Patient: sex M, age 66
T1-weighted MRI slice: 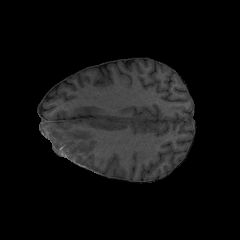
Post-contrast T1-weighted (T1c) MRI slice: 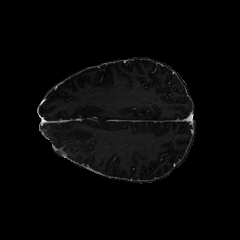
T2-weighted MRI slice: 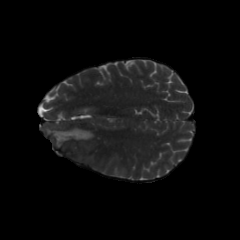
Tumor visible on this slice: yes
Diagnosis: Glioblastoma, IDH-wildtype
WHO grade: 4